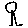
Label: tree